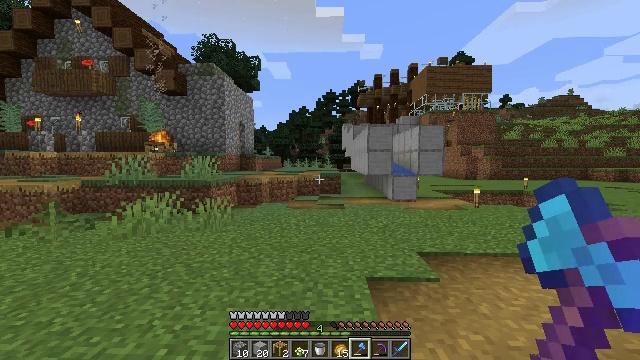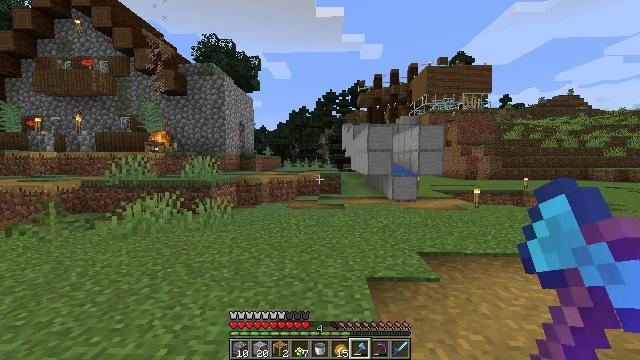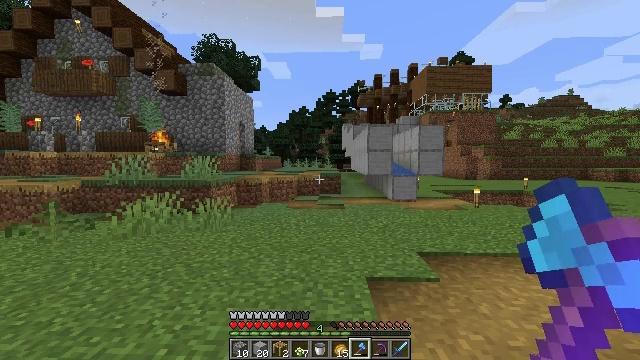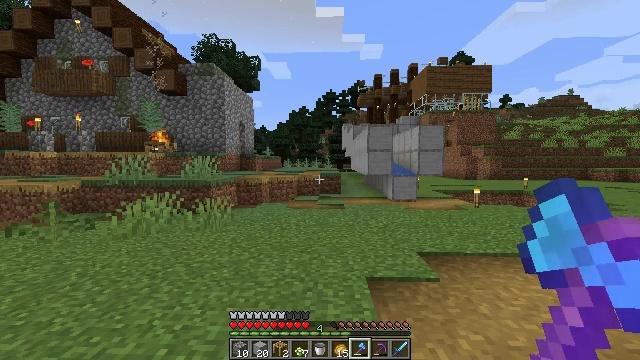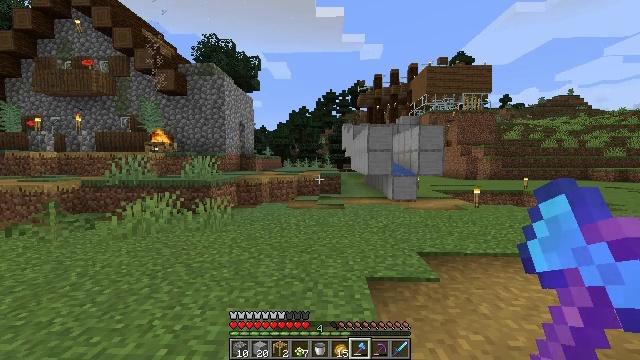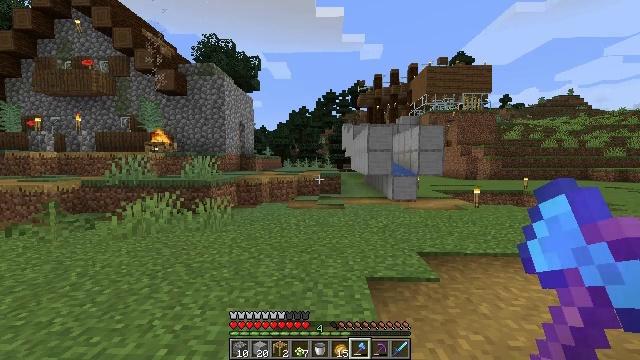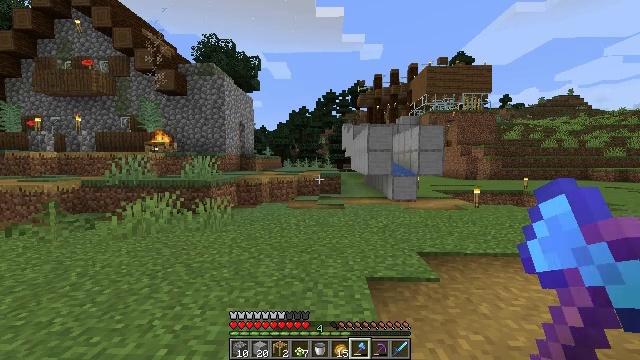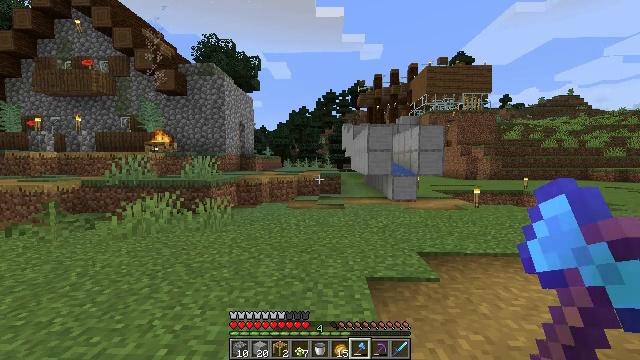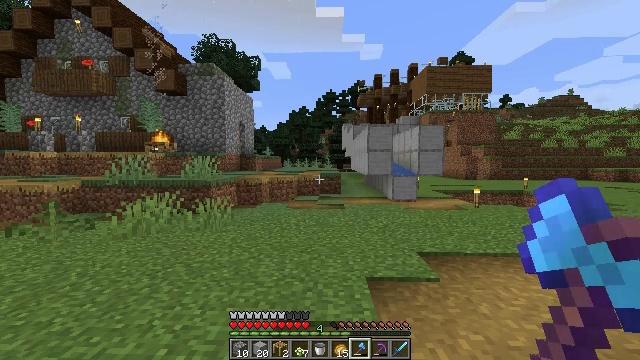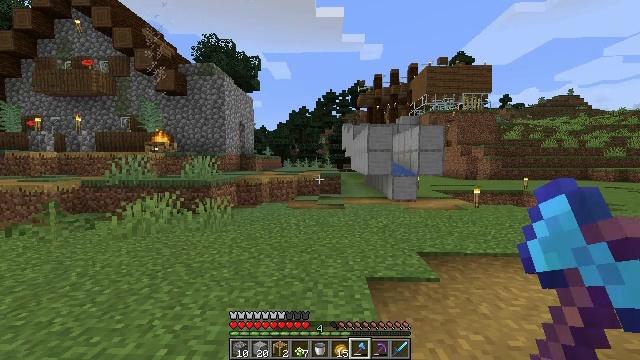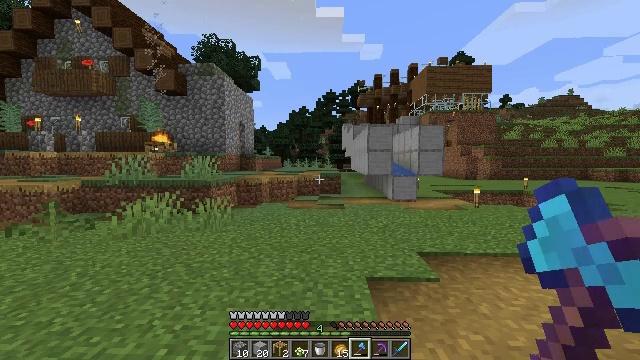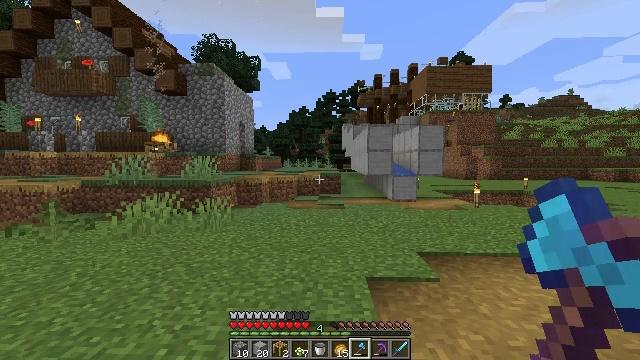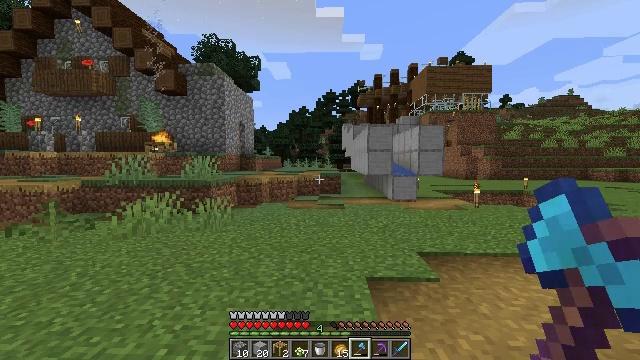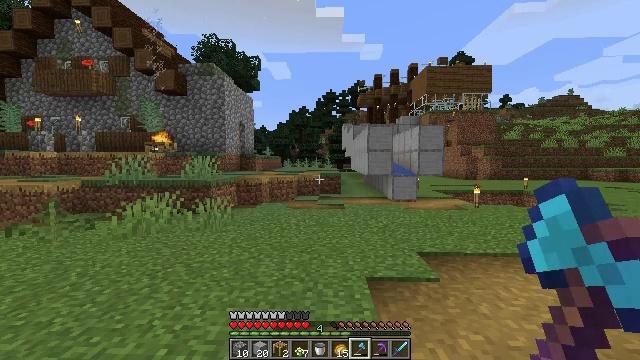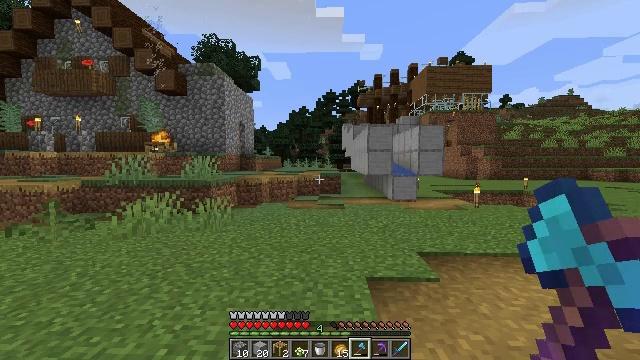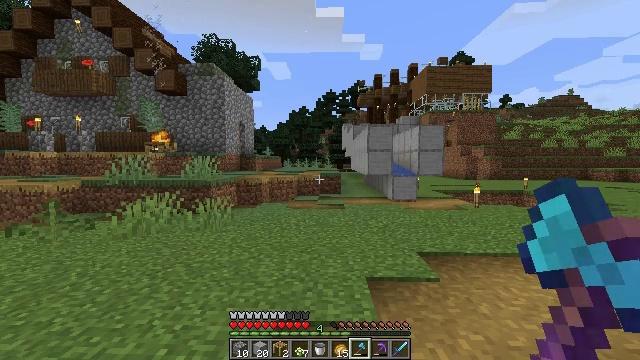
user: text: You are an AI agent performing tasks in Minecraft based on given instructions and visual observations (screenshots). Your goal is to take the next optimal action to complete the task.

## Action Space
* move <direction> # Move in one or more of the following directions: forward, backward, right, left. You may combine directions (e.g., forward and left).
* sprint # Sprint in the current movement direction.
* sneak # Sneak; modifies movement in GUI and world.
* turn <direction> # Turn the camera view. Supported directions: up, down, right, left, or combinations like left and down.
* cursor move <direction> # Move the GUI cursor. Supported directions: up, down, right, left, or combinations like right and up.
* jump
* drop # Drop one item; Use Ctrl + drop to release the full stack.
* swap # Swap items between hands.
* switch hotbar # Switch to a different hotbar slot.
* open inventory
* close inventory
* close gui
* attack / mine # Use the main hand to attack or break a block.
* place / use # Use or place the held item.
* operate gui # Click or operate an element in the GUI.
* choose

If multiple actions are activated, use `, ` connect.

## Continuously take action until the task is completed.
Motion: motion action
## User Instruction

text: Mine tall grass from the ground.
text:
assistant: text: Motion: no_op
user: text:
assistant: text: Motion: no_op
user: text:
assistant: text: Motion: no_op
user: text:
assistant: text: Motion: no_op
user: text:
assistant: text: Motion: no_op
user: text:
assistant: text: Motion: no_op
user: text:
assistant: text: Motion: no_op
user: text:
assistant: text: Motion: no_op
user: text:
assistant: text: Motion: no_op
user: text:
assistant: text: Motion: no_op
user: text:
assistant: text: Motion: no_op
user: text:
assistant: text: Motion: no_op
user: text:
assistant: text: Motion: no_op
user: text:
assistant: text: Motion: no_op
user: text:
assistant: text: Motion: no_op
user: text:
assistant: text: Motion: no_op
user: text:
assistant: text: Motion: no_op
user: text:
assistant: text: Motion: no_op
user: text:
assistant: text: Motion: no_op
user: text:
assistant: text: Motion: no_op
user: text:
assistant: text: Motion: no_op
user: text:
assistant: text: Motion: no_op
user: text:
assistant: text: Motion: no_op
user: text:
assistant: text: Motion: no_op
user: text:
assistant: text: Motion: no_op
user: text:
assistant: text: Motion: no_op
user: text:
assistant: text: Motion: no_op
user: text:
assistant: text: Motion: no_op
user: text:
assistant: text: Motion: no_op
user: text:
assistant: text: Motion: no_op